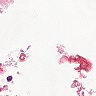
Metastatic tissue present: no